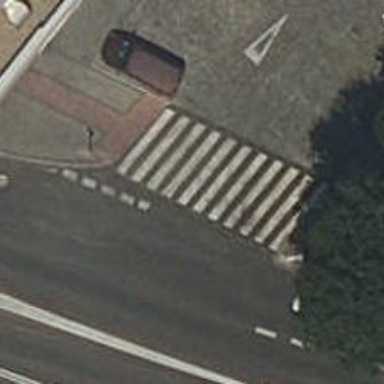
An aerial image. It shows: Uncontrolled crossing on the road.